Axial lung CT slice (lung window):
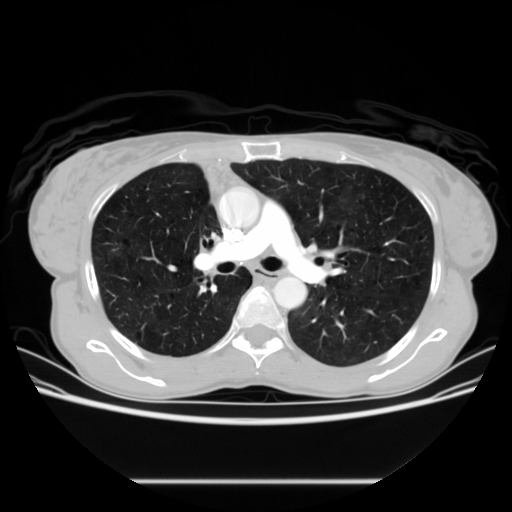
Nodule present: no